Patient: sex M, age 60
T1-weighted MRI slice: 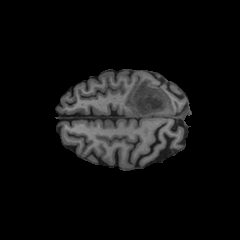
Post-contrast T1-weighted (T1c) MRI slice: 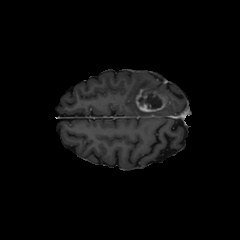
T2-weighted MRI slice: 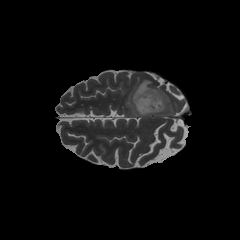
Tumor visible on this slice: yes
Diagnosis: Glioblastoma, IDH-wildtype
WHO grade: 4